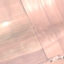
Land use / land cover: AnnualCrop